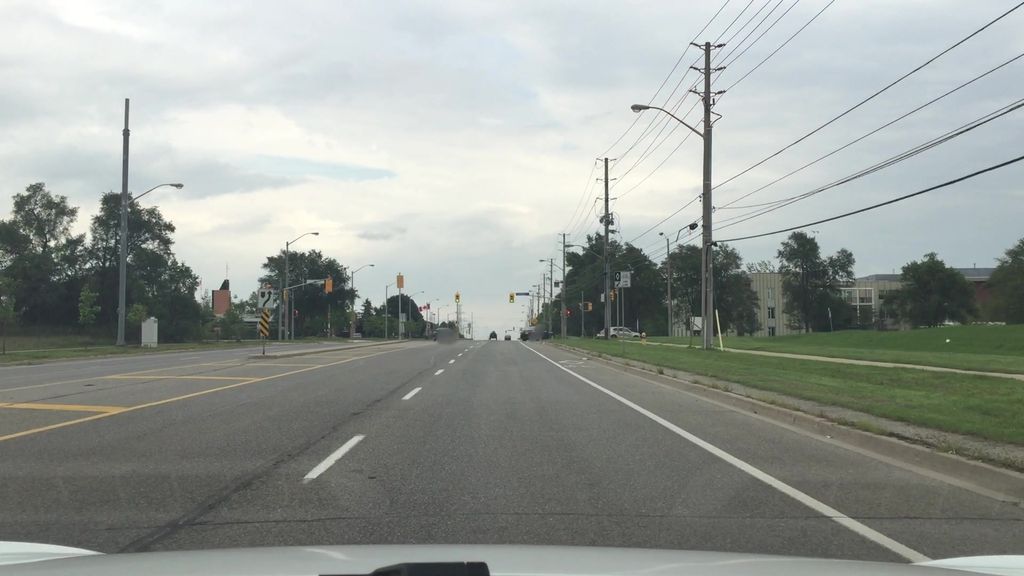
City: toronto